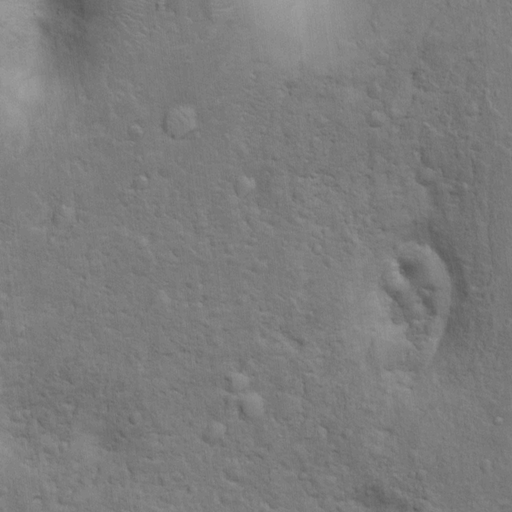
Objects detected: cone, cone, cone